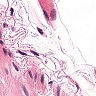
Metastatic tissue present: no